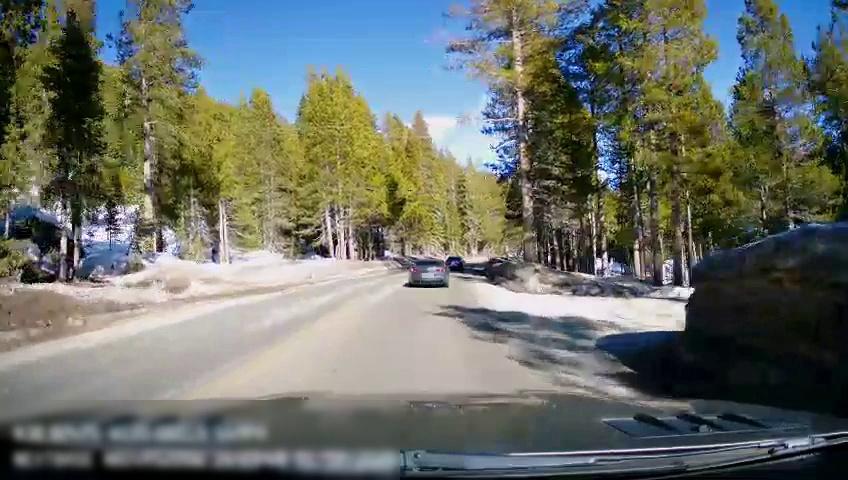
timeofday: Day
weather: Sunny
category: Drivable Space
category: Vehicles | Car
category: Vehicles | Car